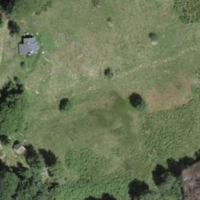
EUNIS habitat code: 41
Species observed at this site:
Teucrium scorodonia